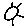
Label: sun